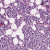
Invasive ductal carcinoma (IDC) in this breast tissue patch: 1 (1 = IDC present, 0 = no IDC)